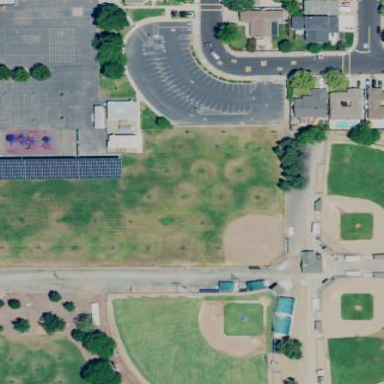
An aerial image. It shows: Baseball pitch for leisure land.